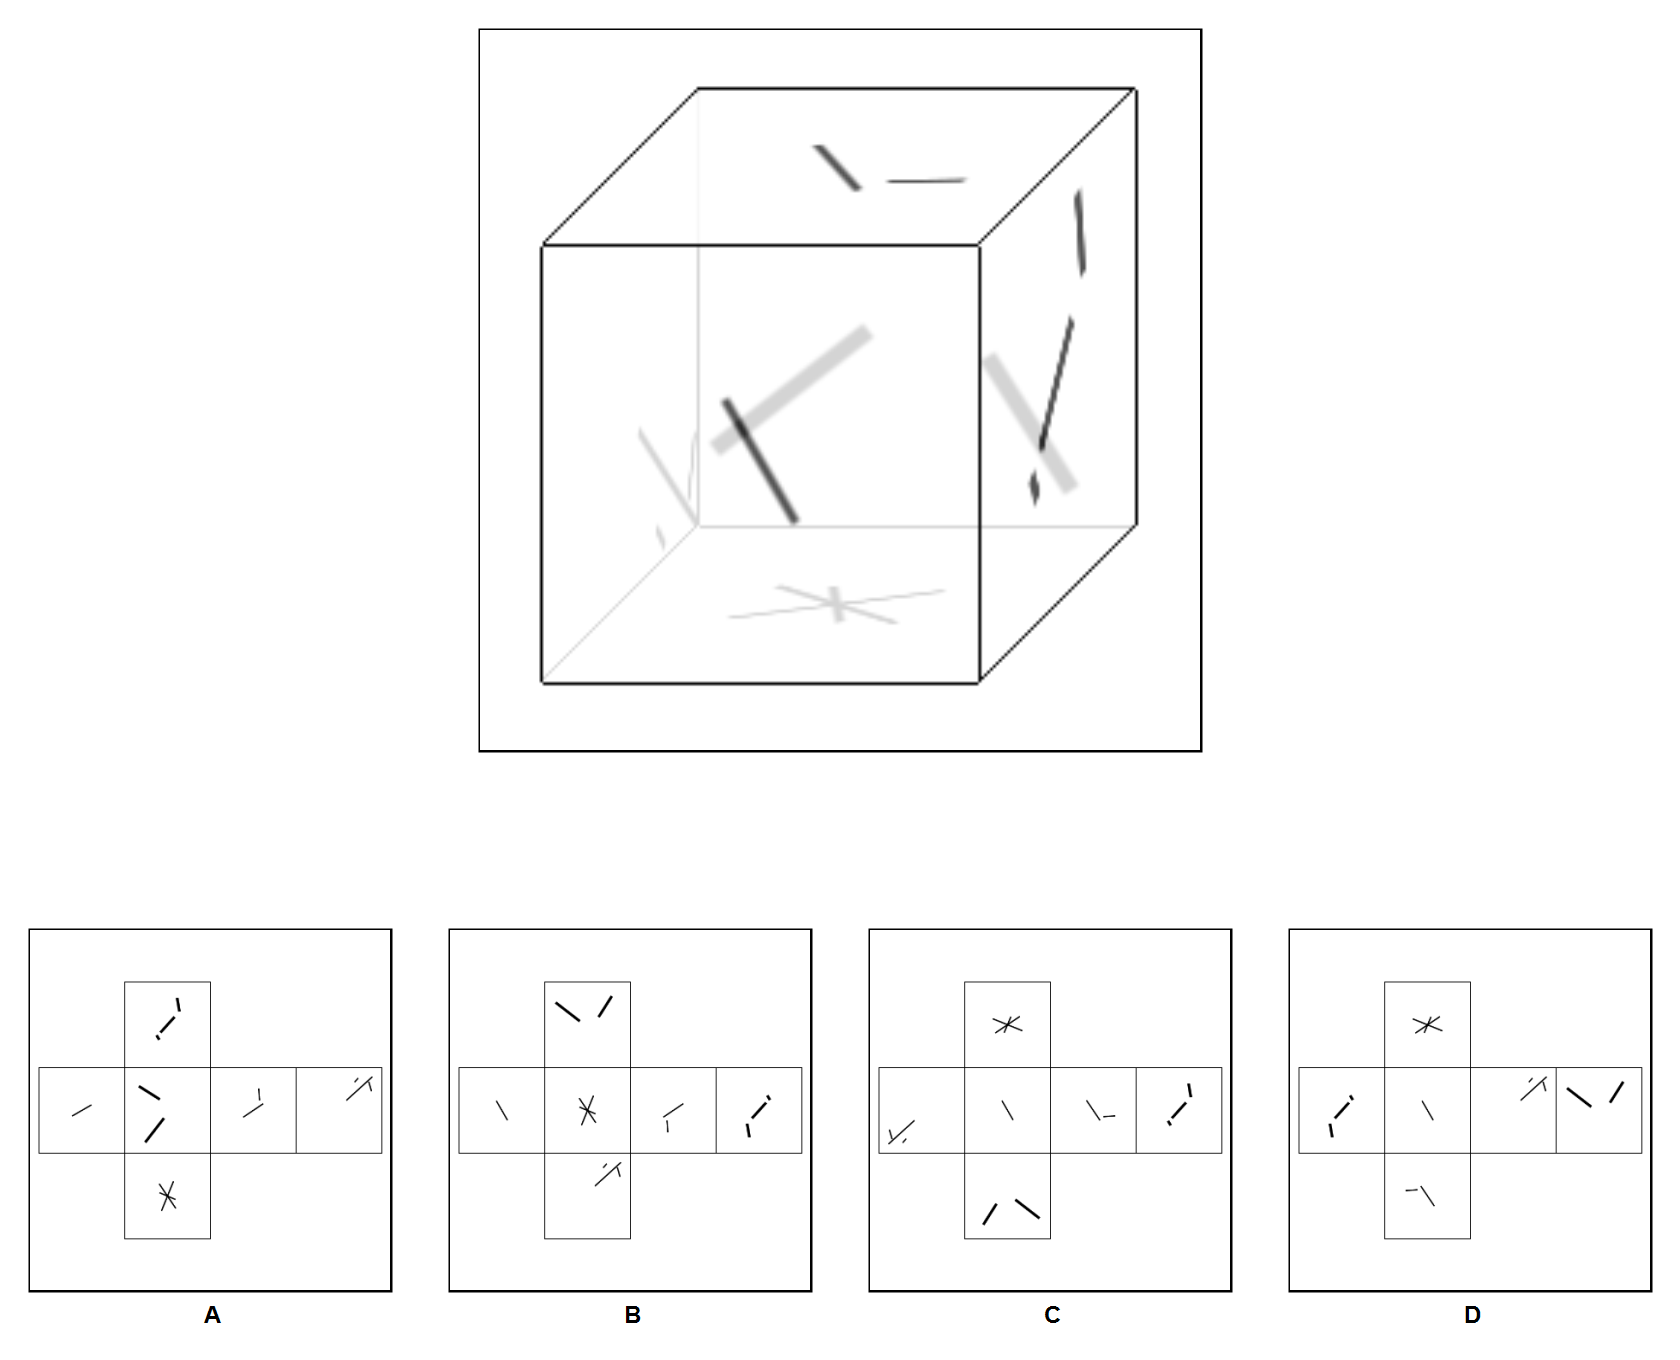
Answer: D